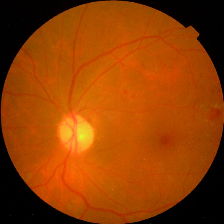
Diabetic retinopathy grade: No DR